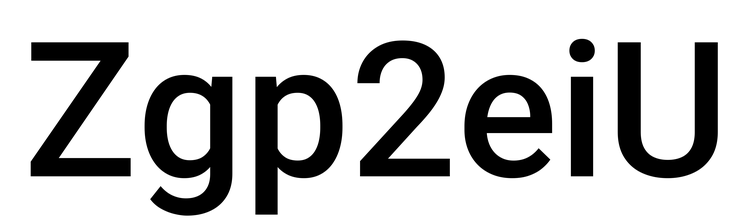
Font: Roboto_Medium